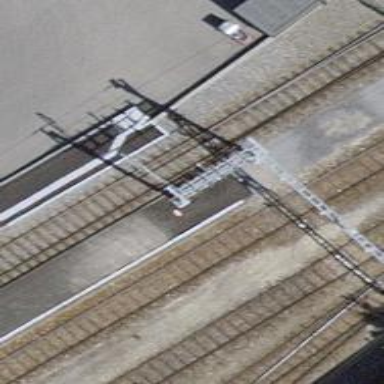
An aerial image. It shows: Platform edge at railway station.